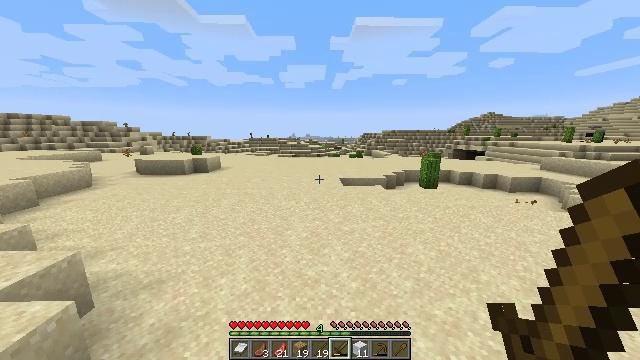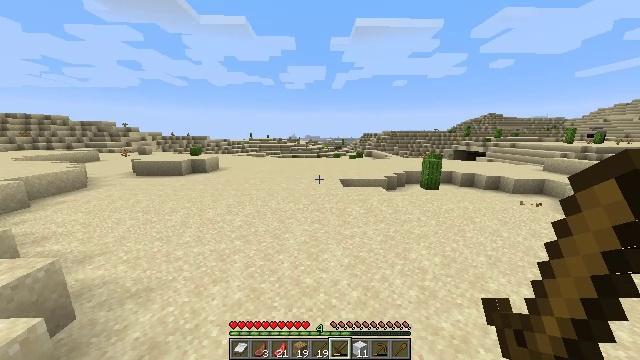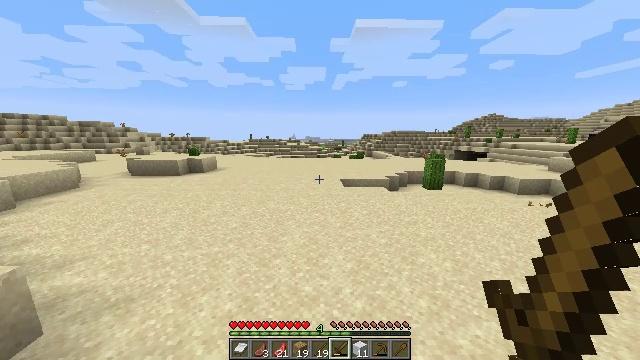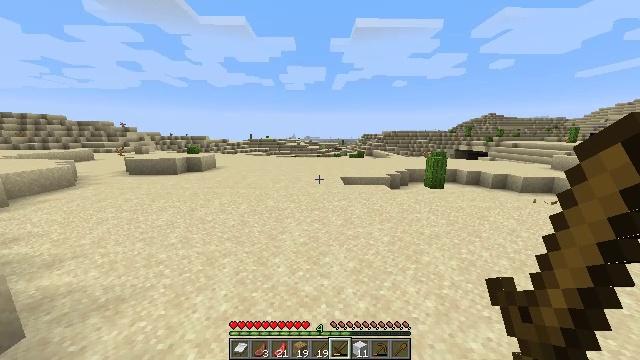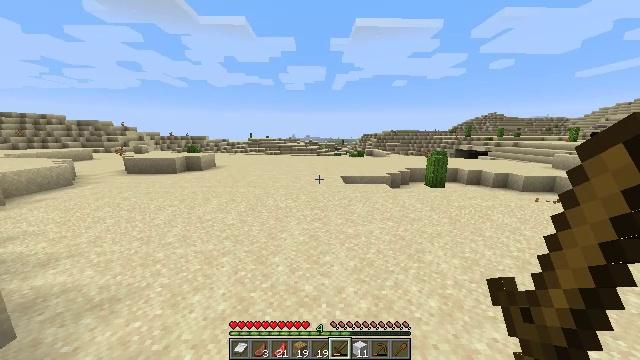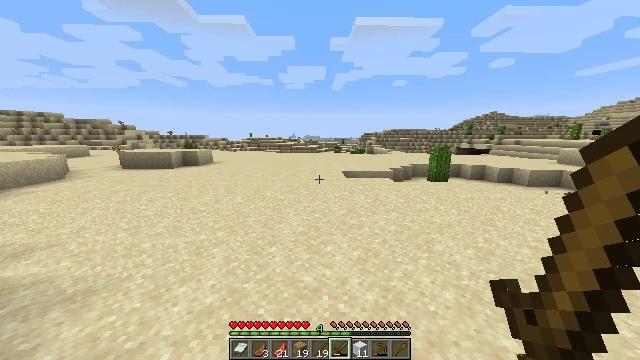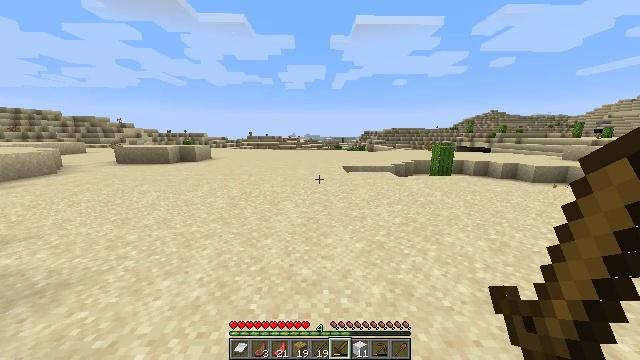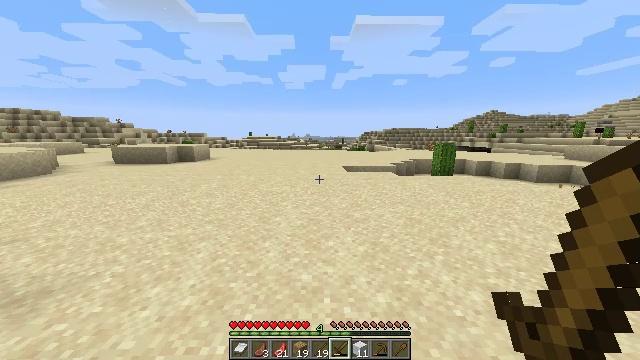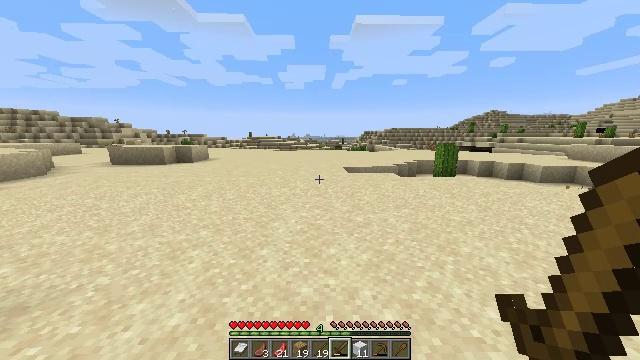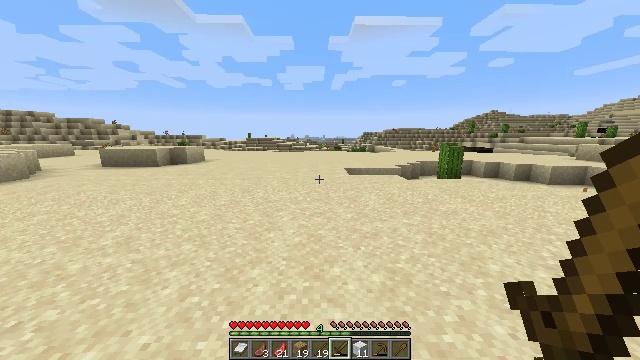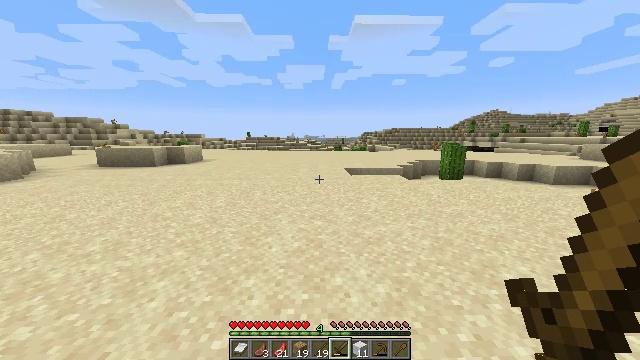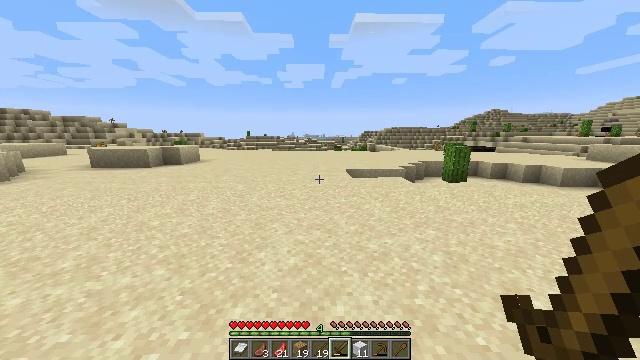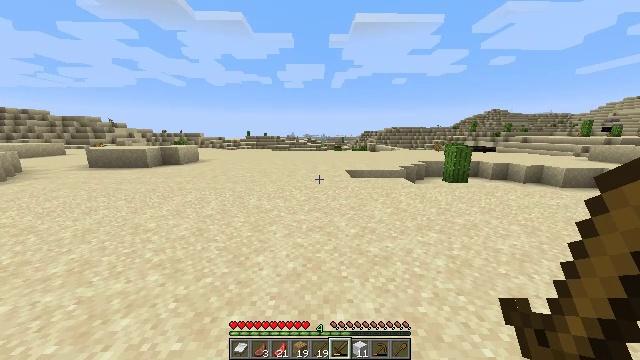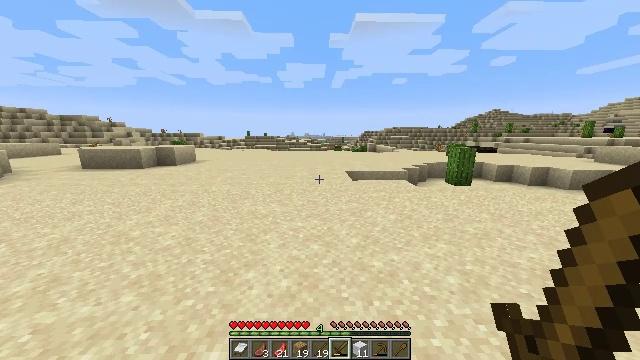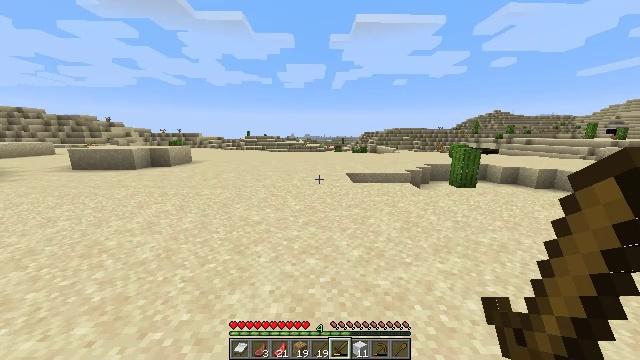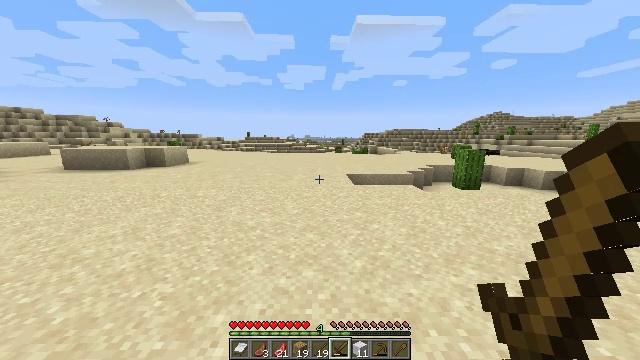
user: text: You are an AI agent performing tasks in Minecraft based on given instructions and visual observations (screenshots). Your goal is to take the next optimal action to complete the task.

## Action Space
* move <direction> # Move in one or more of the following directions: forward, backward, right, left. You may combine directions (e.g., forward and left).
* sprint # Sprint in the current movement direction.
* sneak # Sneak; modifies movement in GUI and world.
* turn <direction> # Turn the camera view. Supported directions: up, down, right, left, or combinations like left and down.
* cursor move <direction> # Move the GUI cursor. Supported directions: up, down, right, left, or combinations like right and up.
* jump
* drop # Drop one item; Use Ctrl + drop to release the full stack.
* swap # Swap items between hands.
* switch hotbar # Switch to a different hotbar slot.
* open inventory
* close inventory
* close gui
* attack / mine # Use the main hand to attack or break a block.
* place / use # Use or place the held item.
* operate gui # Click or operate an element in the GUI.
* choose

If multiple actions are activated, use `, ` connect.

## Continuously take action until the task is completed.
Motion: motion action
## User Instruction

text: Kill the rabbit.
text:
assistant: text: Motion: move forward, sprint
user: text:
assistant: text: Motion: move forward, sprint
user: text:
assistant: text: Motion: move forward, sprint
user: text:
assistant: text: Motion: move forward, sprint
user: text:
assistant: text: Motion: move forward, sprint
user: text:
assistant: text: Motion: move forward, sprint
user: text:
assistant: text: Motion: move forward, sprint
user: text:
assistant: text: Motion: move forward, sprint
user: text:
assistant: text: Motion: move forward, sprint
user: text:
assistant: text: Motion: move forward, sprint
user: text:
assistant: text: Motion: move forward, sprint
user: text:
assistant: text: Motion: move forward, sprint
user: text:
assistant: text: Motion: move forward, sprint
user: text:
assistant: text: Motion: move forward, sprint
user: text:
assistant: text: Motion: move forward, sprint
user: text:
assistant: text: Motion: move forward, sprint
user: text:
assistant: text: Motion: move forward, sprint
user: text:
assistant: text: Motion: move forward, sprint
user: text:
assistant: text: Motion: move forward, sprint
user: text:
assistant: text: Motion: move forward, sprint
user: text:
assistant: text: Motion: move forward, sprint
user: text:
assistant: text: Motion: move forward, sprint
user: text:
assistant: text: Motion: move forward, sprint
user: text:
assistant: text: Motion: move forward, sprint
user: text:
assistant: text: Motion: move forward, sprint
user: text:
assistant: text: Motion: move forward, sprint
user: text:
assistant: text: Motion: move forward, sprint
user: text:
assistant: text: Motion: move forward, sprint
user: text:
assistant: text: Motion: move forward, sprint
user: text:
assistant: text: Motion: move forward, sprint